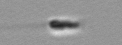
Label: flagellate_morphotype3